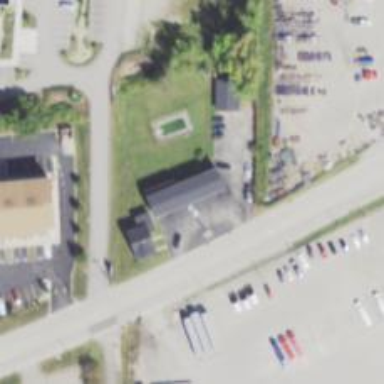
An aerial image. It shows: Clinic.